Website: bh-photo
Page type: gifting
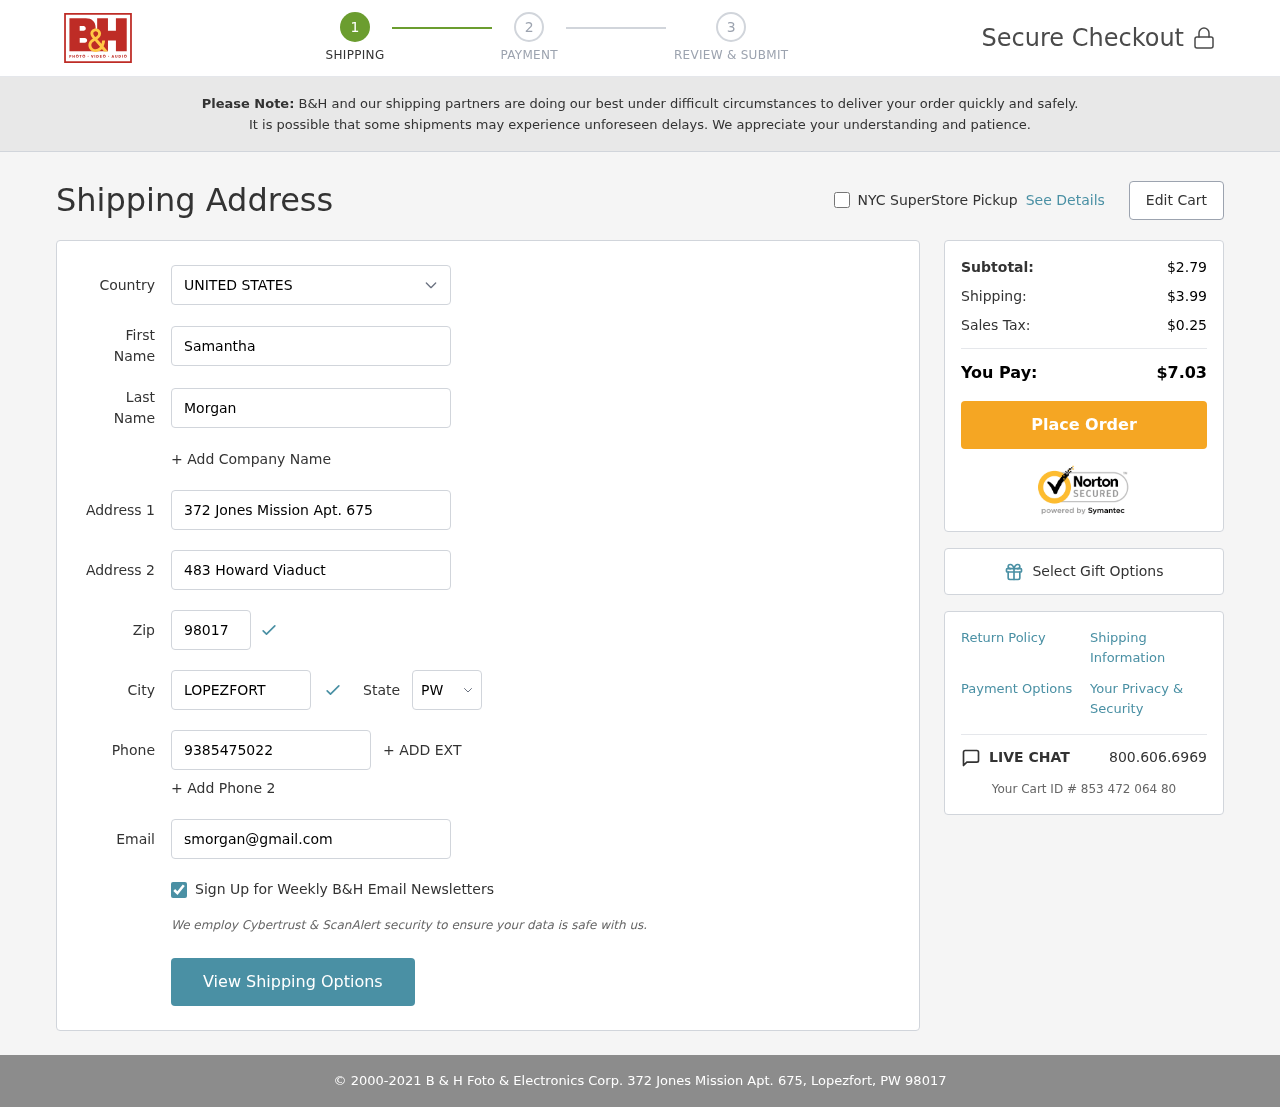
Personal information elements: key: PII_CITY
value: Lopezfort
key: PII_COUNTRY
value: United States
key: PII_EMAIL
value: smorgan@gmail.com
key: PII_FIRSTNAME
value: Samantha
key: PII_LASTNAME
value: Morgan
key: PII_PHONE
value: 9385475022
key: PII_POSTCODE
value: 98017
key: PII_STATE_ABBR
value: PW
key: PII_STREET
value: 372 Jones Mission Apt. 675
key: PII_STREET2
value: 483 Howard Viaduct
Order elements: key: ORDER_SUBTOTAL
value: $2.79
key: ORDER_SHIPPING_COST
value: $3.99
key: ORDER_TAX
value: $0.25
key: ORDER_TOTAL
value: $7.03
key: ORDER_ID
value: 853 472 064 80